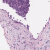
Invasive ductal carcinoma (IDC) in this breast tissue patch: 0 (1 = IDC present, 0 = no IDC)